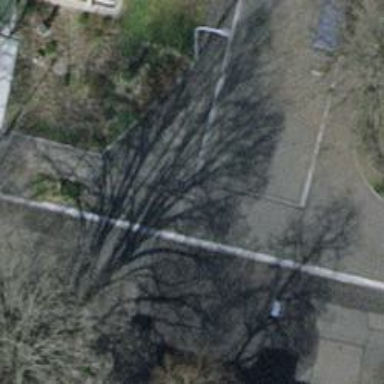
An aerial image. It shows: Unmarked crossing with traffic calming table.